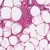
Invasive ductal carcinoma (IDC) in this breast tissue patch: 0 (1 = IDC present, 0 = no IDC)